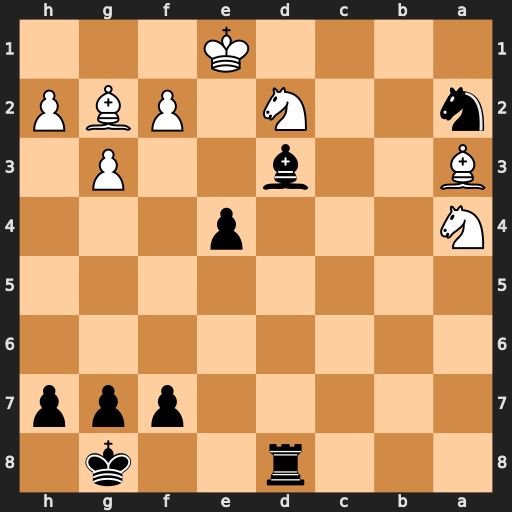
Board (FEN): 3r2k1/5ppp/8/8/N3p3/B2b2P1/n2N1PBP/4K3
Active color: b
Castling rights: -
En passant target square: -
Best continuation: Ra8 Nc5 Rxa3